Question: I made a language nav on my page. English, Russian and Swedish are the languages, and the titles are in their own languages.
The normal alphabets on English and Swedish show just fine, but the Russian letters seem to bee bold/highlighted, like it would be selected.

'''
#lang {}
#lang a {
position: relative;
display: inline-block;
color: #fff;
width: 1em;
height: 1em;
line-height: 0.9em;
margin-right: 40px;
}
#lang a.icon:before {
padding-right: 0;
}
'''
'''
<nav id="lang">
<a href="#en" class="fa fa-flag"><span>In English</span></a>
<a href="#rus" class="fa fa-flag"><span>Po russki</span></a>
<a href="#swe" class="fa fa-flag"><span>Pa Svenska</span></a>
</nav>
'''
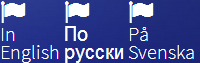
Answer: Your font does not support Russian characters, and so the browser is falling back to a font that does. The font that it falls back to is not the same thickness as Source Sans, so it looks bold. You will need to either choose a font that supports both Cyrillic and Roman letters, or find a Cyrillic font that goes well with Source Sans.
See <URL>